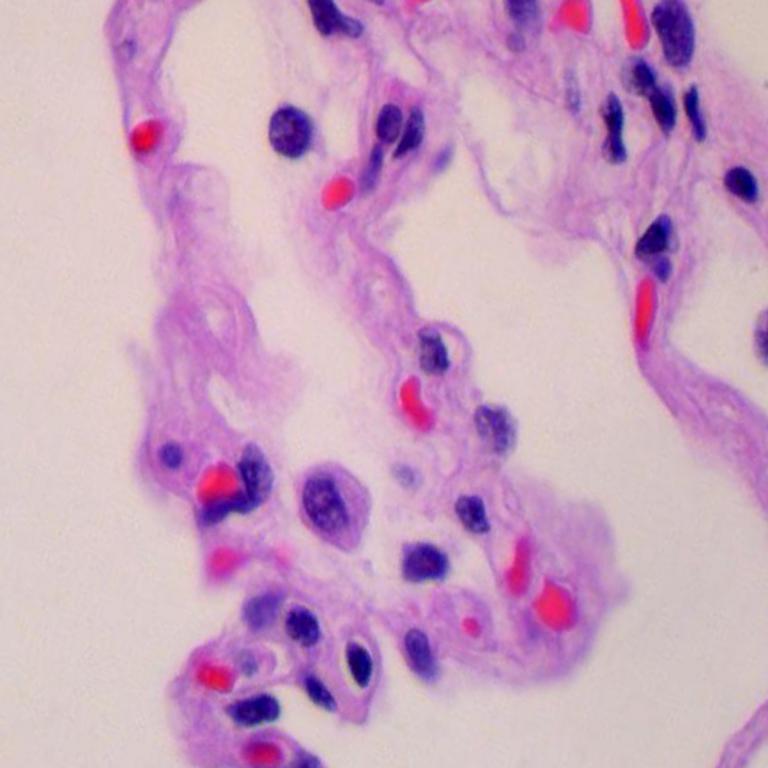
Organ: lung
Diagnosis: benign